Question: How can I set the visual width of one subplot equal to the width of another subplot using Python and Matplotlib? The first plot has a fixed aspect ratio and square pixels from imshow. I'd then like to put a lineplot below that, but am not able to do so and have everything aligned.
I'm fairly sure the solution involves the information on this <URL> page. I've tried working with fig.transFigure, ax.transAxes, ax.transData, etc. but have not been successful. I need to find the width and height and offsets of the axes in the upper panel, and then be able to set the width, height, and offsets of the axes in the lower panel. Axis labels and ticks and etc. should not be included or change the alignment.
For example, the following code
'''
fig = plt.figure(1)
fig.clf()
data = np.random.random((3,3))
xaxis = np.arange(0,3)
yaxis = np.arange(0,3)
ax = fig.add_subplot(211)
ax.imshow(data, interpolation='none')
c = ax.contour(xaxis, yaxis, data, colors='k')
ax2 = fig.add_subplot(212)
'''

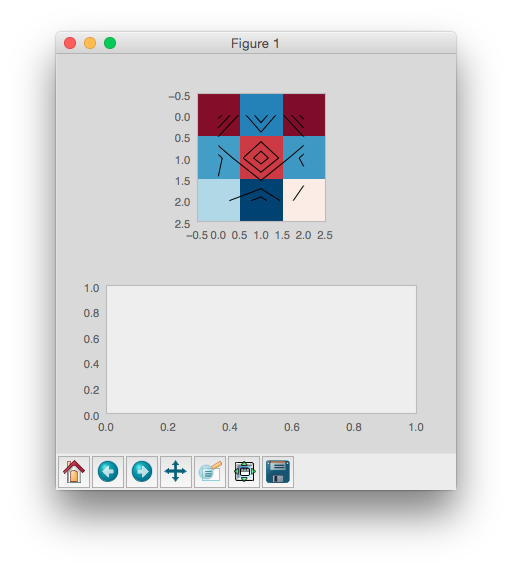
Answer: The two existing answers at the time of this writing are helpful, but do not provide a solution. A solution follows. The key used here, not in the other answers, is to access the 'spine' locations directly. 'plt.draw()' is required to update the coordinates before accessing them.
'''
import numpy as np
from matplotlib import pyplot as plt
im = np.arange(256).reshape(16,16)
fig = plt.figure(1)
fig.clf()
ax = fig.add_subplot(211)
ax.imshow(im)
plt.show()
transAxes = ax.transAxes
invFig = fig.transFigure.inverted()
llx,urx = plt.xlim()
lly,ury = plt.ylim()
llx0, lly0 = transAxes.transform((0,0))
llx1, lly1 = transAxes.transform((1,1))
plt.draw()
spleft = ax.spines['left'].get_verts()
spright = ax.spines['right'].get_verts()
llx0 = spleft[0,0]
llx1 = spright[0,0]
axp = invFig.transform(((lly0,llx0),(lly1,llx1)))
ax2 = fig.add_axes([axp[0,1],axp[0,0]-0.5,axp[1,1]-axp[0,1],axp[1,0]-axp[0,0]])
ax2.plot(np.arange(10))
plt.draw()
'''